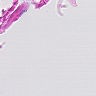
Metastatic tissue present: no